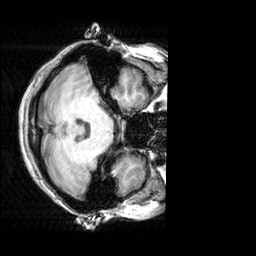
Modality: T1w
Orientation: axial
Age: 25
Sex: female
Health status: healthy
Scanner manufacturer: siemens
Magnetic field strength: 3 T
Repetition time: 2.3 s
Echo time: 0.00303 s